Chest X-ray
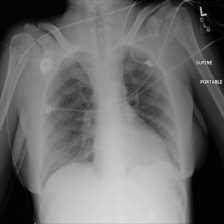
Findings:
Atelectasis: negative
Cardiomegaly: negative
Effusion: negative
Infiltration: positive
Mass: negative
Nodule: negative
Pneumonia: negative
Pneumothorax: negative
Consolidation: negative
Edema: negative
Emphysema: negative
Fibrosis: negative
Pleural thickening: negative
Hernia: negative